Field crop: maize
Growth stage: 1
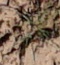
Species: lolium